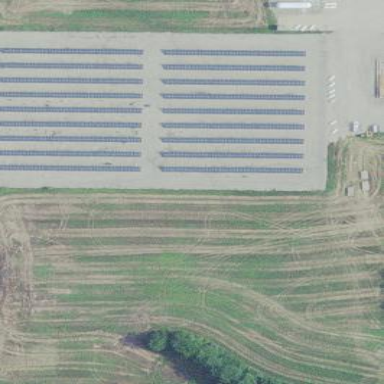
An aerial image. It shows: Solar power plant with photovoltaic technology generating electricity.